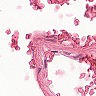
Metastatic tissue present: no